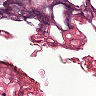
Metastatic tissue present: no